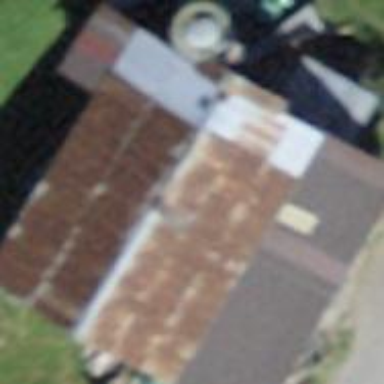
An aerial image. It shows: Barn.